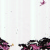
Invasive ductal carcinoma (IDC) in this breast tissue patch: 0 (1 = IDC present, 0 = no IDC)